Question: I am creating an unordered list for horizontal tab component. I want each list item filling in one of three boxes with uniform length and height shown on the image. Here is my jsFiddle and javascript. What should I change on CSS to make this happen?

'''
$(function(){
$('#tabs').tabs({
event: "mouseover"
});
});
'''
Here is the <URL>.
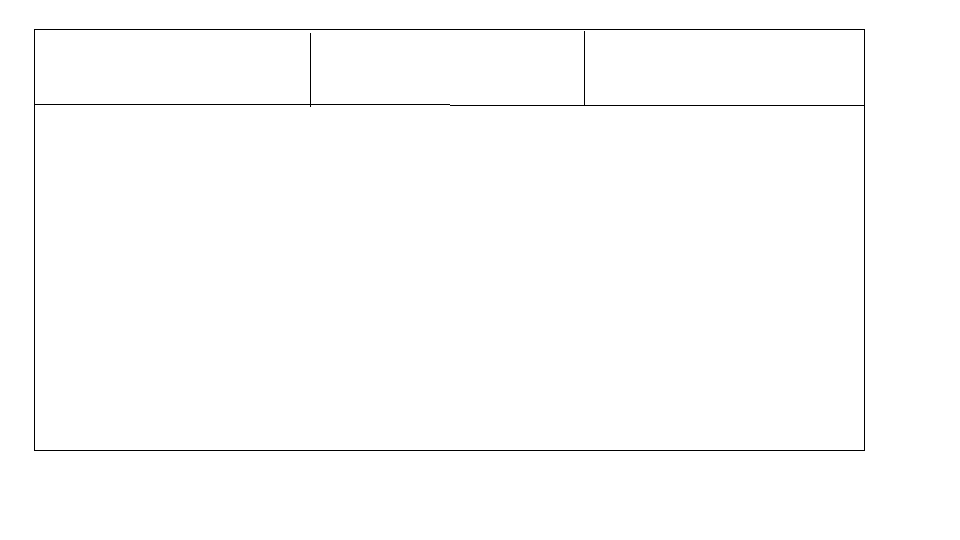
Answer: <URL>
I tried table display yesterday but did not work yesterday. Yet, it seems to work today so I post it in case someone shares the same problem with me